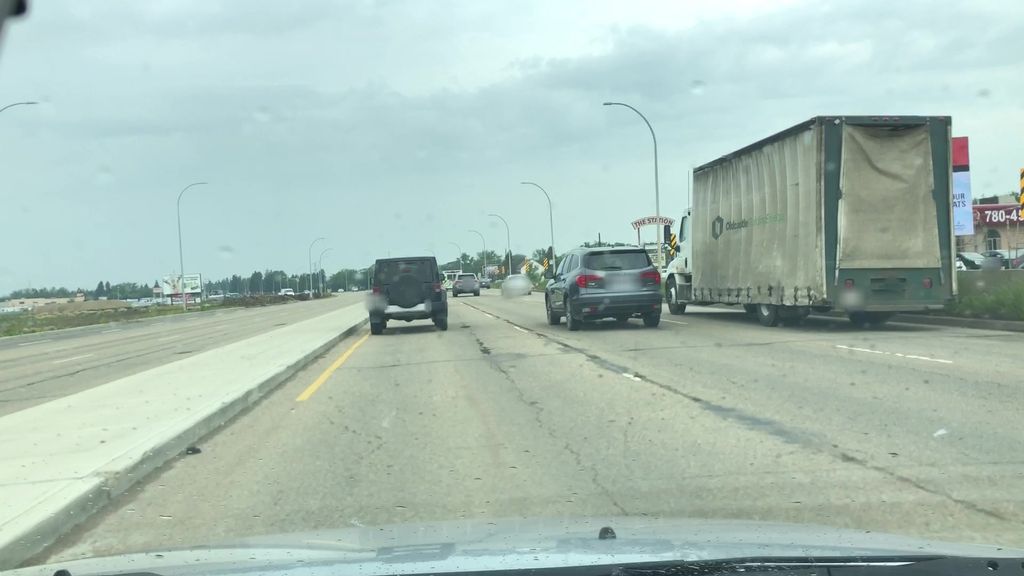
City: edmonton